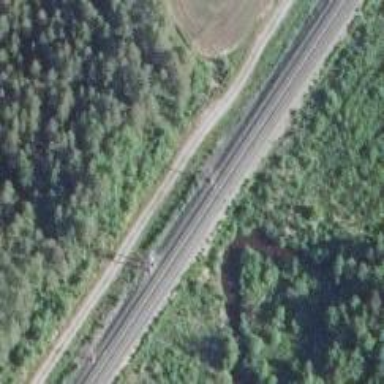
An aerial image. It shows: Continuous rail railway with electrified contact line.